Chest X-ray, PA view. Patient: 31 years old, sex M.
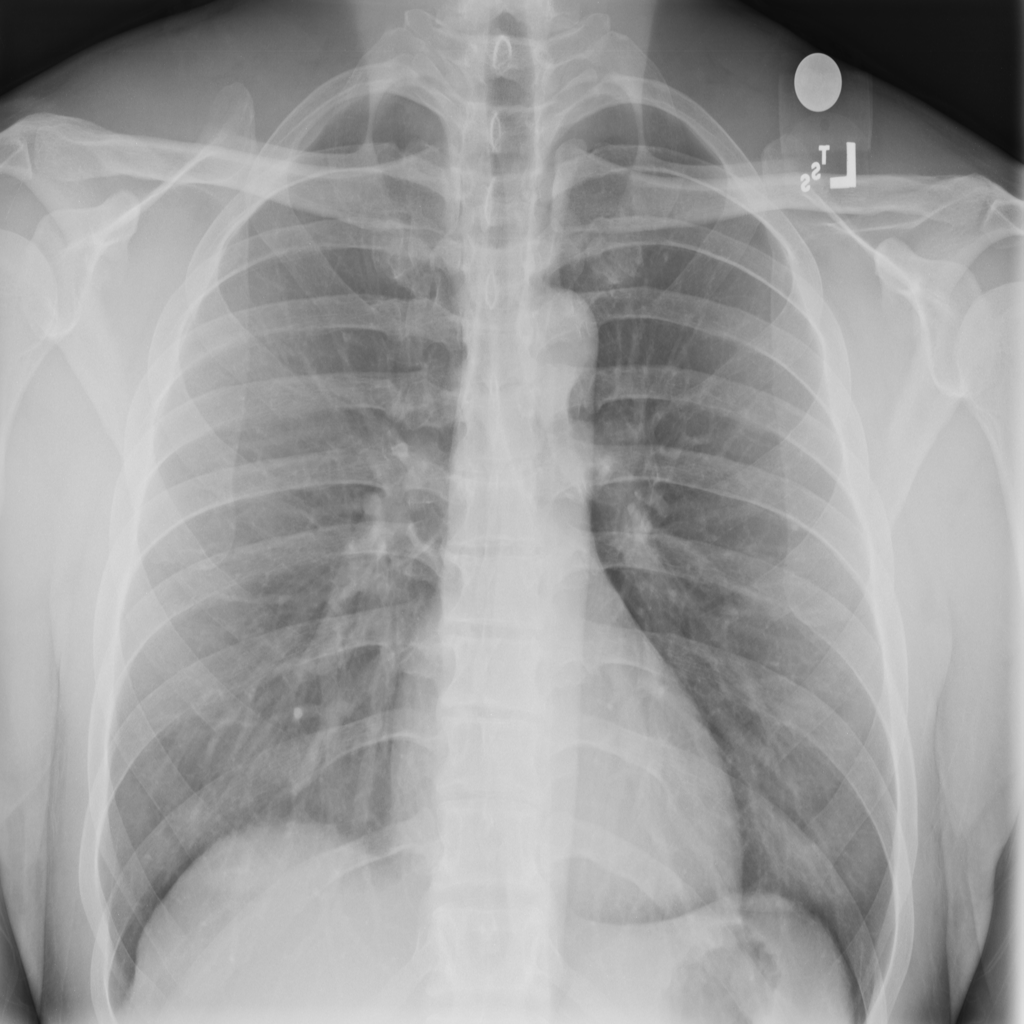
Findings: No Finding